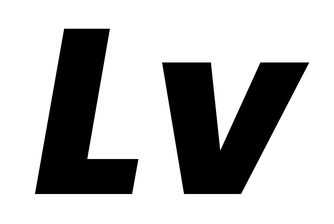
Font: Poppins-ExtraBoldItalic